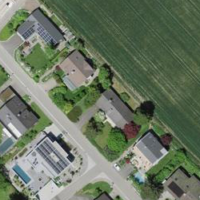
EUNIS habitat code: 55
Species observed at this site:
Geranium sanguineum